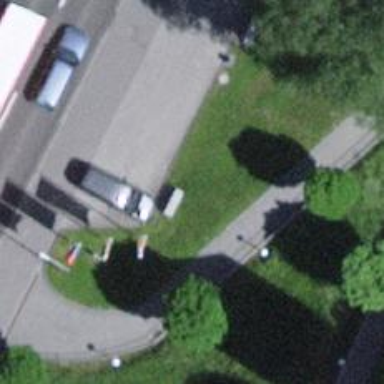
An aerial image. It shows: Street cabinet.